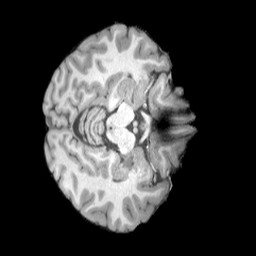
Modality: T1w
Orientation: axial
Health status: healthy